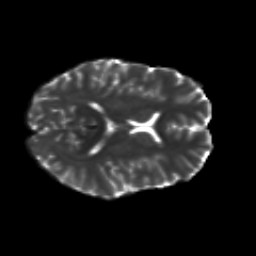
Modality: T2w
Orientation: axial
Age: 21
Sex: female
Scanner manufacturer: siemens
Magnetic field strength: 3 T
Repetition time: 8.8 s
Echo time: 0.085 s